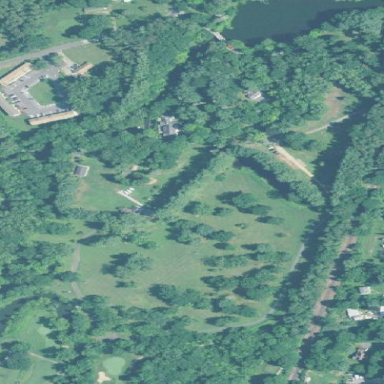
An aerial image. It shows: Park characterized as Existing Preserved Open Space.